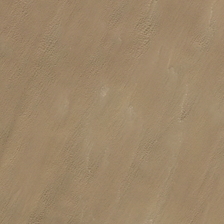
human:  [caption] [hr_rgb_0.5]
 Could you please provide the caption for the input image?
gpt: it is a piece of khaki desert .

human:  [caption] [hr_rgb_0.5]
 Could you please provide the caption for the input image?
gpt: in the desert, a piece of sand is like fish scale .

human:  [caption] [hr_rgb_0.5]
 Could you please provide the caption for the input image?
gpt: it is a piece of khaki desert .

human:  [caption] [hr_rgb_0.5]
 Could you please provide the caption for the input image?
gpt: a piece of barren desert is dusty and desolate .

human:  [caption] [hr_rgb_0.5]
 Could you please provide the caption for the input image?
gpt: in the desert, a piece of sand is like fish scale .